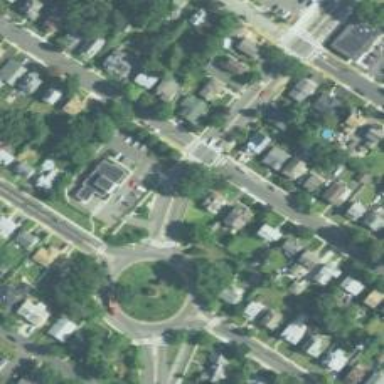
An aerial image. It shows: Roundabout at tertiary road junction.